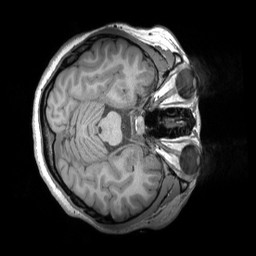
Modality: T1w
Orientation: axial
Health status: healthy